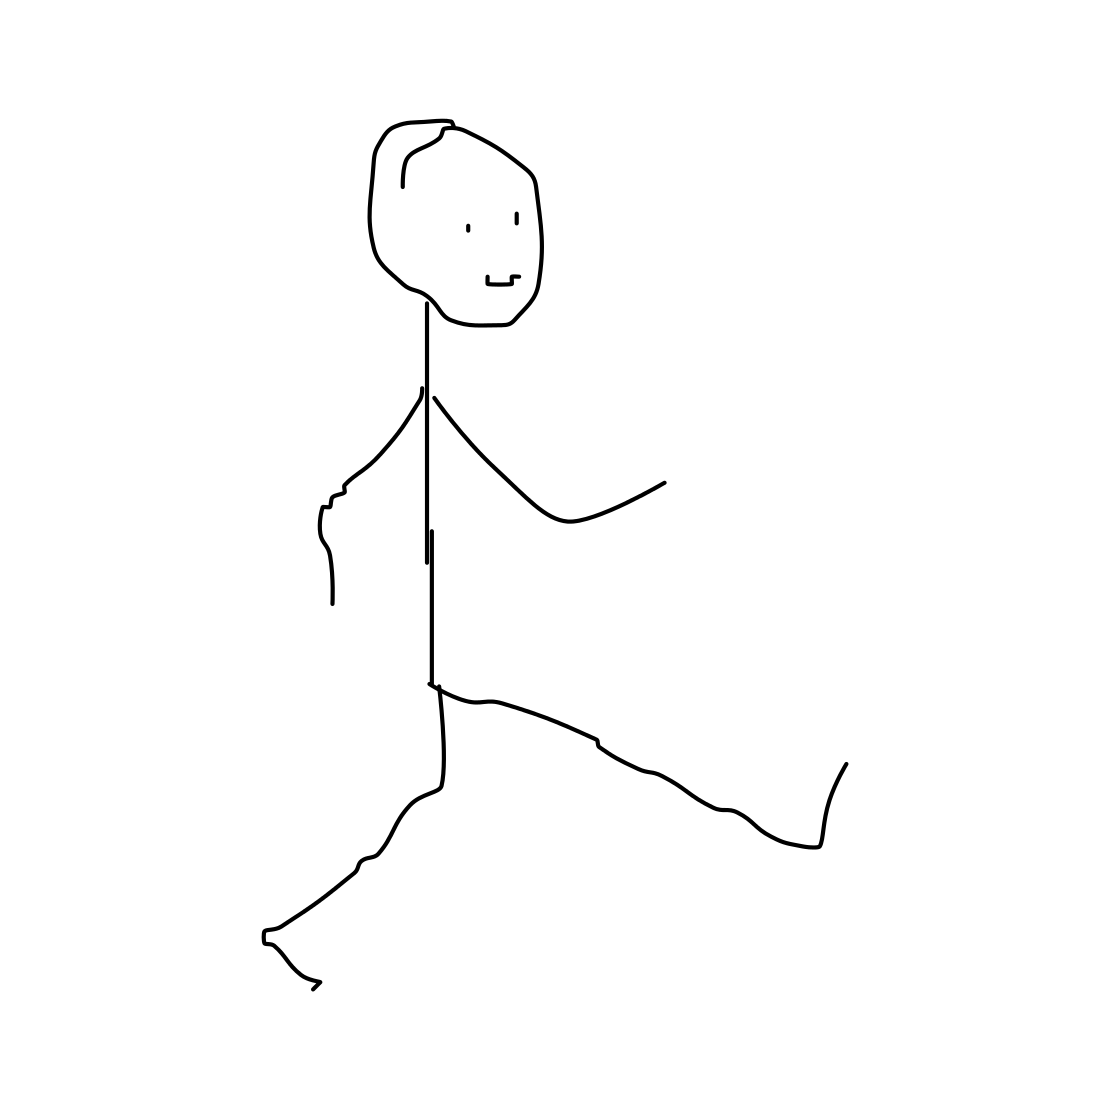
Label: person walking